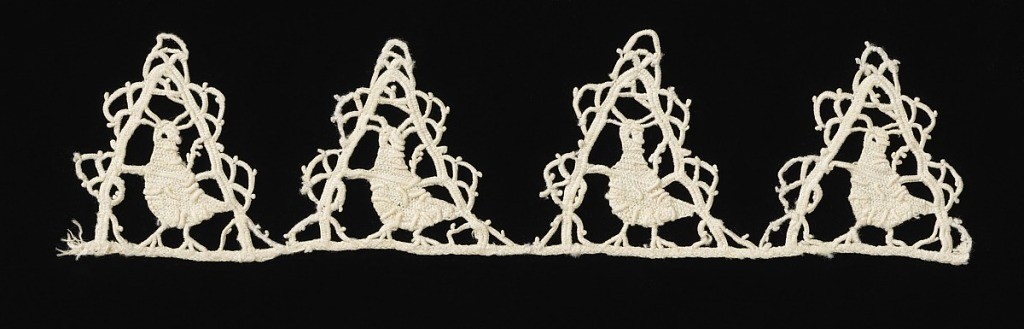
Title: Border
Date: late 16th century
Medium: Technique: punto in aria needle lace
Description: Border fragment of triangular scallops with a single bird in each point. Modes: cordonnet, brides.